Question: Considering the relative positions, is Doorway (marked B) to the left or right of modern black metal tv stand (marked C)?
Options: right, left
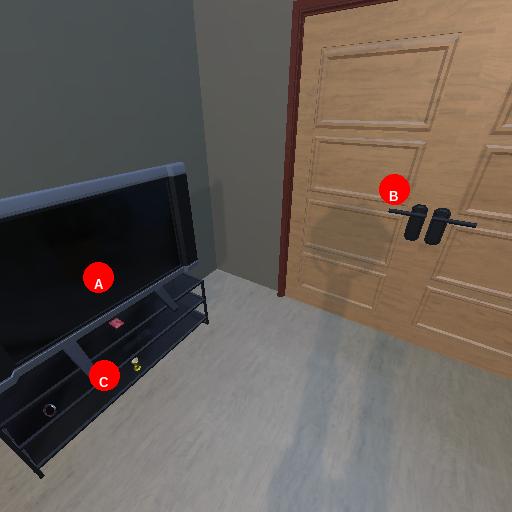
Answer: right